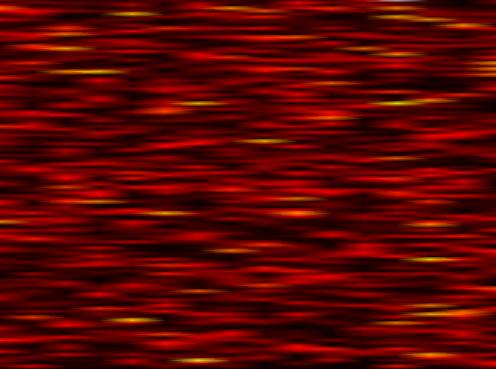
Label: FOFDM